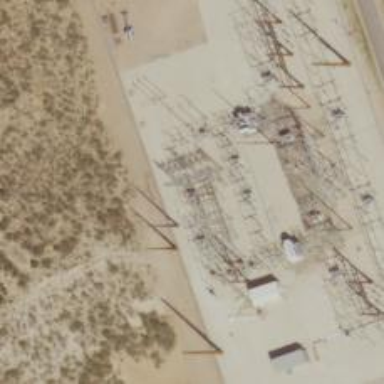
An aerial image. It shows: Switch for power supply.